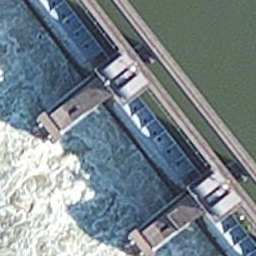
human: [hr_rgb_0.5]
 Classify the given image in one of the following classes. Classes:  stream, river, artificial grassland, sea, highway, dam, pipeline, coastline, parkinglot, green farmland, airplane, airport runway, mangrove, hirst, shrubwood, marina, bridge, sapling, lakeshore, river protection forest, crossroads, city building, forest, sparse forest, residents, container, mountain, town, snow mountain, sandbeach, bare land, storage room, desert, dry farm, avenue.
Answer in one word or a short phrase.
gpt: dam